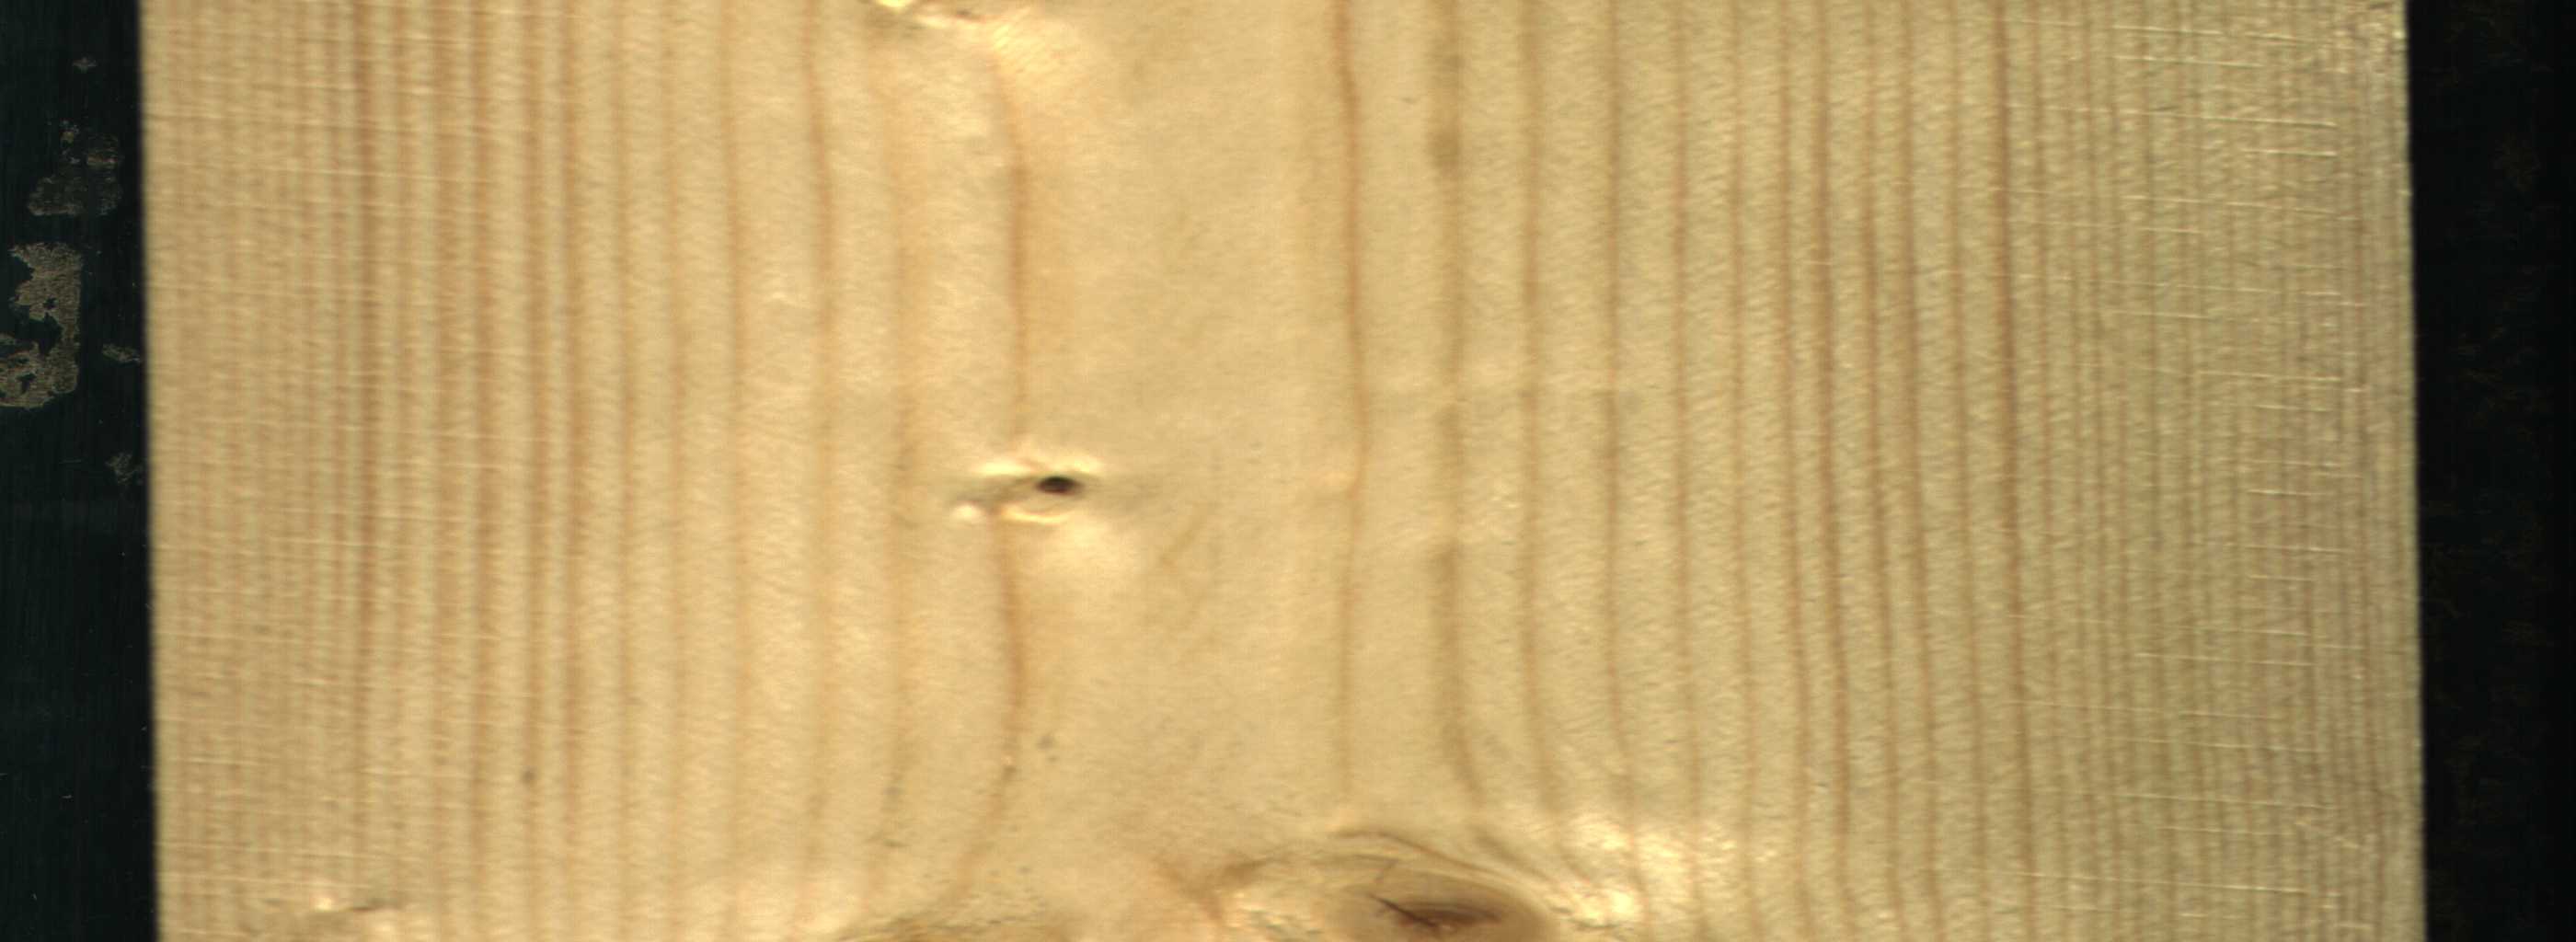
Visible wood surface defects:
knot_with_crack
Dead_Knot